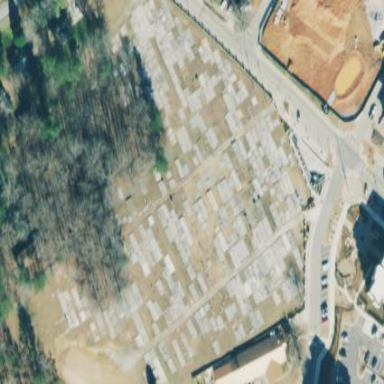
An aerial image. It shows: Cemetery.